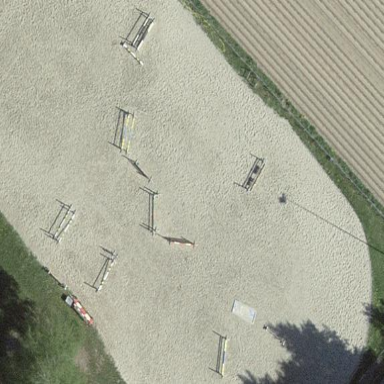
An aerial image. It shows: Equestrian pitch for leisure land sports.